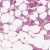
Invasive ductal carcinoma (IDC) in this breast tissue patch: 1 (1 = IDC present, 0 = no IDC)